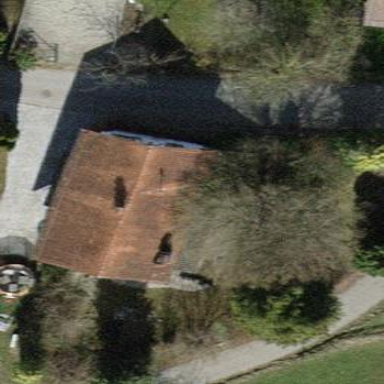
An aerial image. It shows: Detached building with gabled roof.